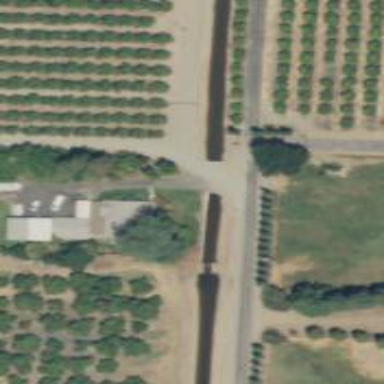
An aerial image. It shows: Culvert tunnel under canal.